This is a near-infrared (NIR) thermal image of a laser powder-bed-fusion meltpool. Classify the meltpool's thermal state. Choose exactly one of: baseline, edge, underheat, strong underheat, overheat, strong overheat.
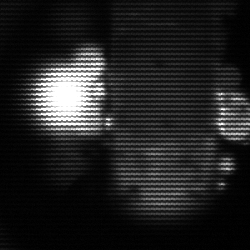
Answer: strong underheat